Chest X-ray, PA view. Patient: 50 years old, sex M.
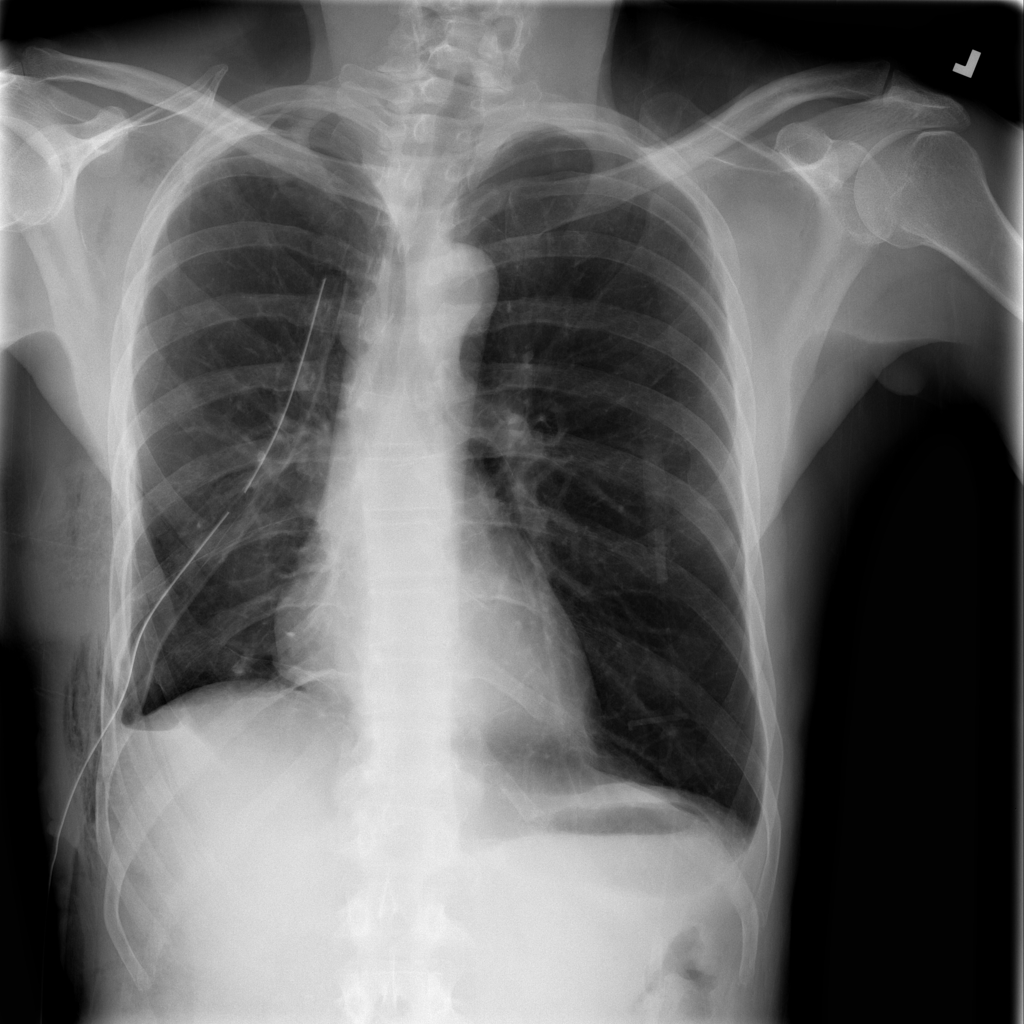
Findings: Effusion, Emphysema, Pneumothorax